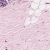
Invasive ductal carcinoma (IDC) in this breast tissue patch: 0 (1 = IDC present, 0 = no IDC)